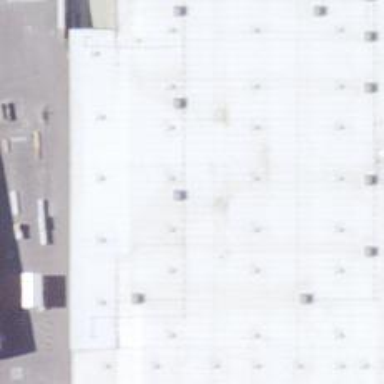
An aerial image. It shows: Hardware shop located within building.